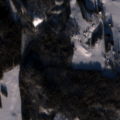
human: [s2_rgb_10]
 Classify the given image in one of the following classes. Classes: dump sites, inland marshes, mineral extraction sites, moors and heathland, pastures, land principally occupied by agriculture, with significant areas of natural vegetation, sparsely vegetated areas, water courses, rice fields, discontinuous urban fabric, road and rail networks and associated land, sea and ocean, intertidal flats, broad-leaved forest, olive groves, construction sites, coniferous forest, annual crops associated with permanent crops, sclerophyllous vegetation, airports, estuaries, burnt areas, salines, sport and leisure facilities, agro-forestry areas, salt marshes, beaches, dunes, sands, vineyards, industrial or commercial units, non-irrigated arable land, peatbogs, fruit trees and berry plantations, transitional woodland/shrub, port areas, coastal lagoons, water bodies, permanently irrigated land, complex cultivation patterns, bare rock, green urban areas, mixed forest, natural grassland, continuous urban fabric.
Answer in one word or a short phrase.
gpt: non-irrigated arable land, land principally occupied by agriculture, with significant areas of natural vegetation, coniferous forest, mixed forest